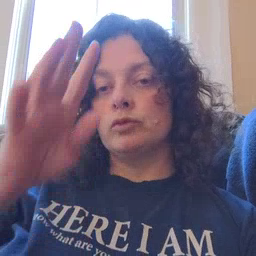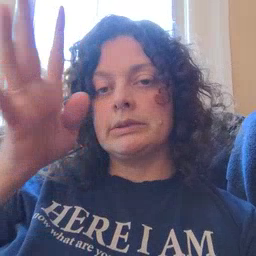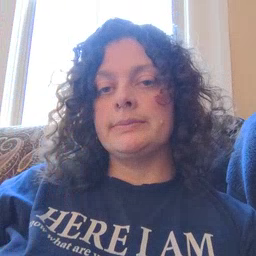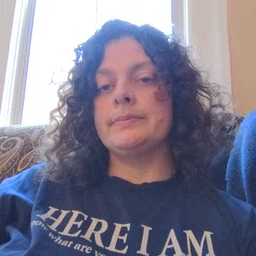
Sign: pretend